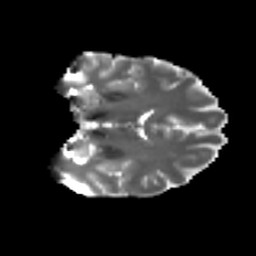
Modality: T2w
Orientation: coronal
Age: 49
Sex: male
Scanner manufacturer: ge
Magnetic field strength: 3 T
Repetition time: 7.8 s
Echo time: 0.0611 s